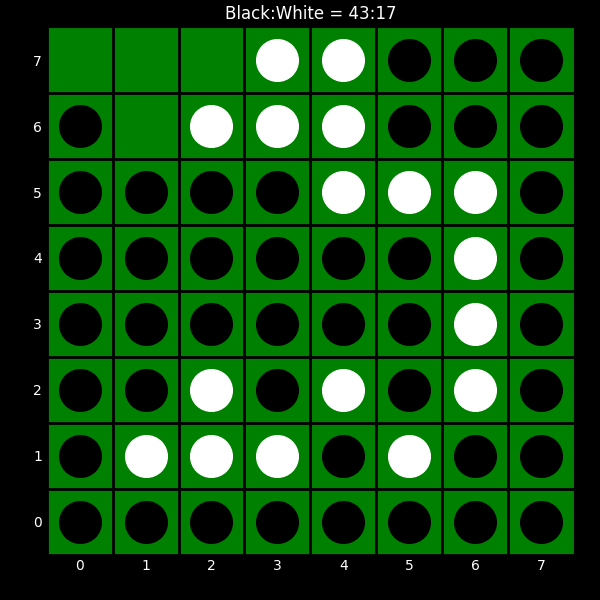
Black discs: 43
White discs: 17